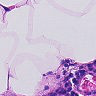
Metastatic tissue present: no